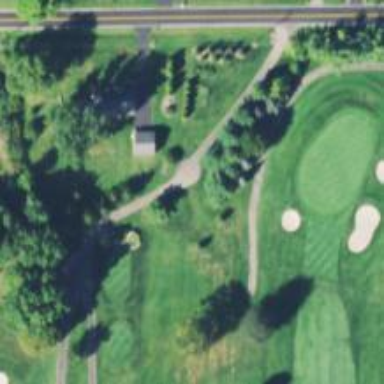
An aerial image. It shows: Service road designated as golf cart path.